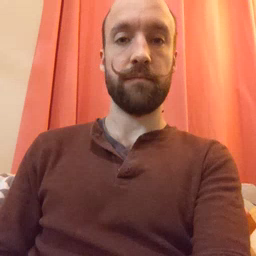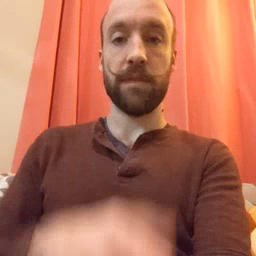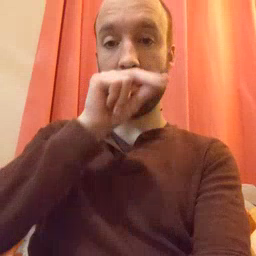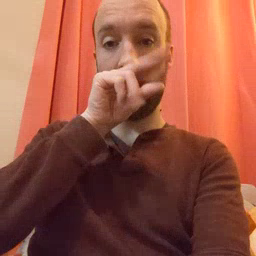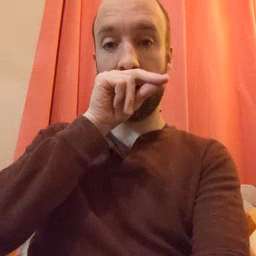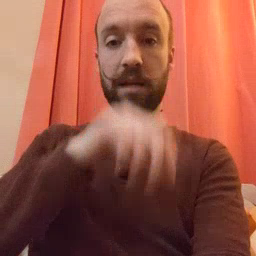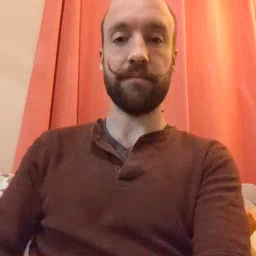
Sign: duck